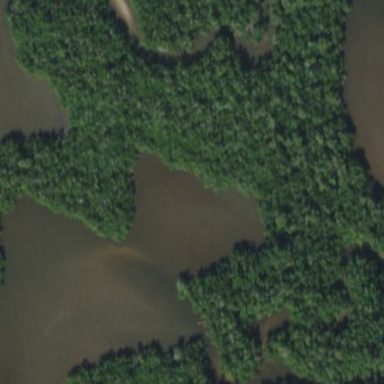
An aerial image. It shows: Wetland area with mangrove vegetation.